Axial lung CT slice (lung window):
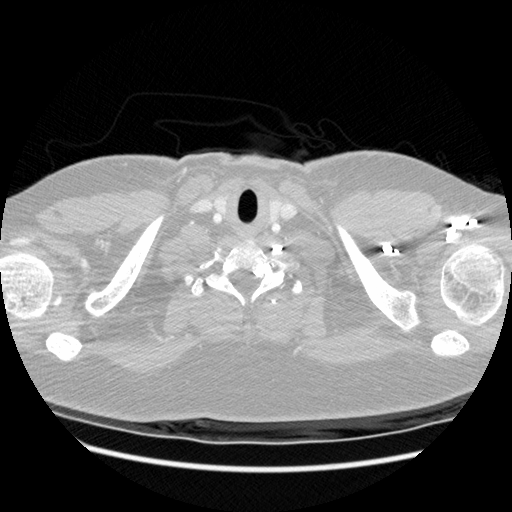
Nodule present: no